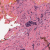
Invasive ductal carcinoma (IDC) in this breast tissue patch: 0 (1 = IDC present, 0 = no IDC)